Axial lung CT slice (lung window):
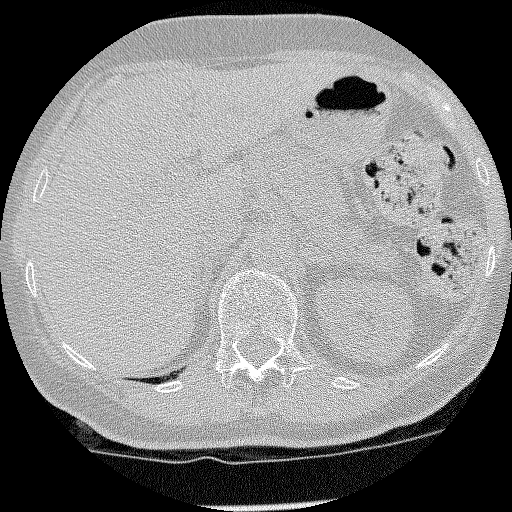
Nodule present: no